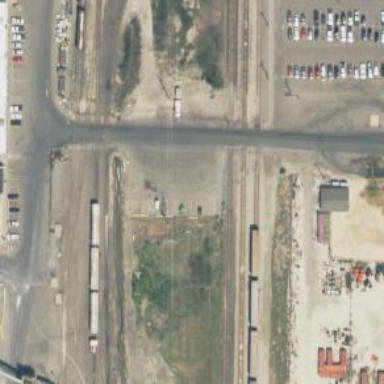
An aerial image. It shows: Railway level crossing.